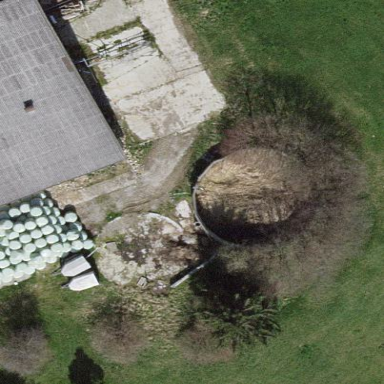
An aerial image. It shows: Storage tank which is man-made and housed in building.